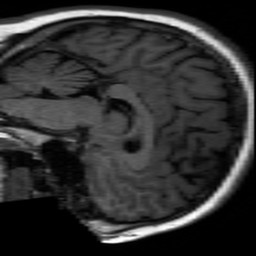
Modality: inplaneT1
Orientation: sagittal
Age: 20
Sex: male
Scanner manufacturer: ge
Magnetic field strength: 3 T
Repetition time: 2.504 s
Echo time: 0.02513 s